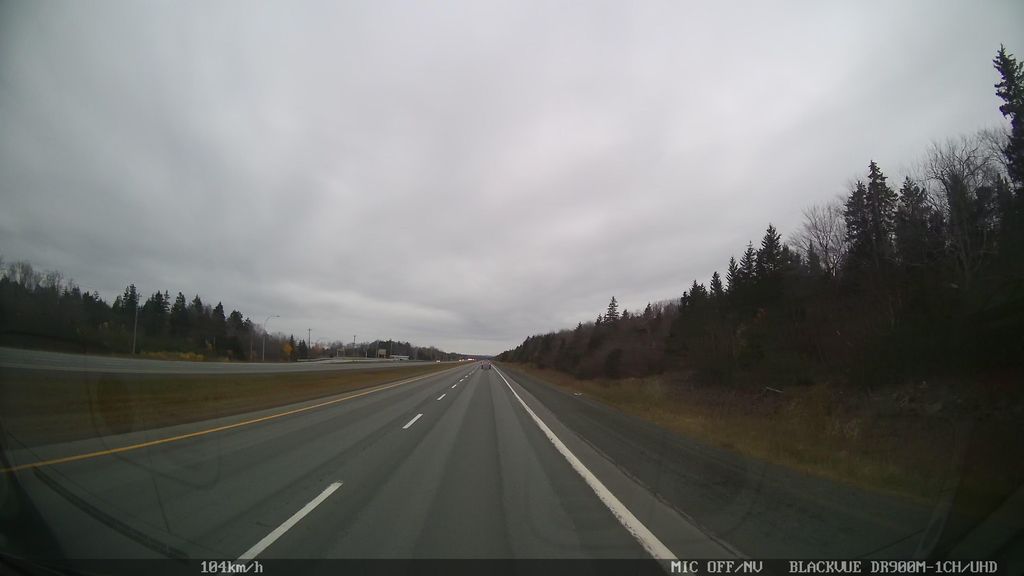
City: halifax